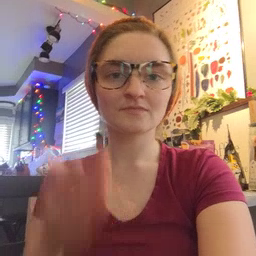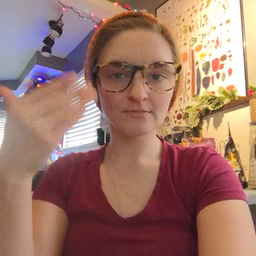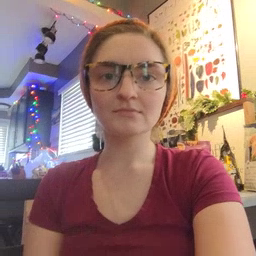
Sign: flag